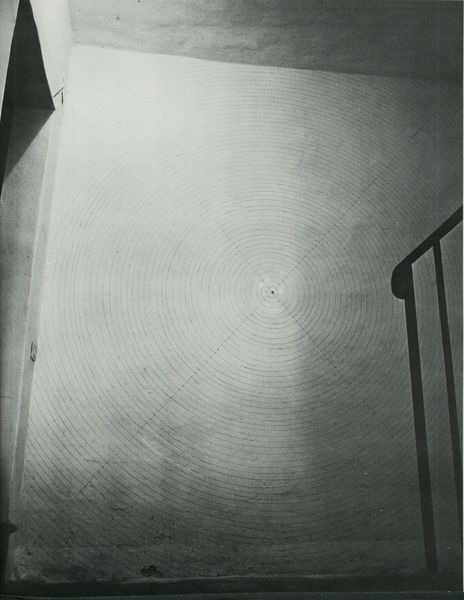
Titel: Circles (Wall Drawing)
Künstler: Sol Lewitt
Standort: Bari
Institution: Collection Dr. and Mrs. Lorenzo Bonomo
Schlagwörter: dunkel, schatten, weiß, dreieck, grau, licht, raum, schwarz, tür, wand, decke, kreis, papier, mauer, gelände, linien, weis, treppe, wandmalerei, geländer, tor, foto, fotografie, ringe, schwarz weiss, kreise, flur, photo, öffnung, treppenhaus, lichtquelle, lichtreflex, konzentrisch, installation, segmente, gedeckte faren, sol levitt